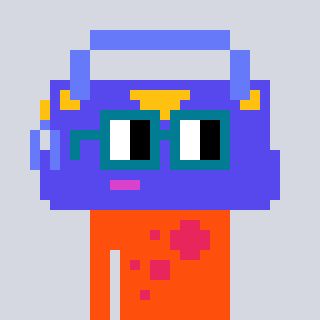
a pixel art character with square dark green glasses, a bag-shaped head and a orange-colored body on a cool background